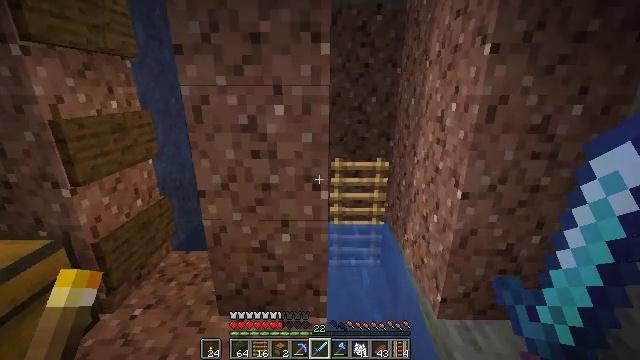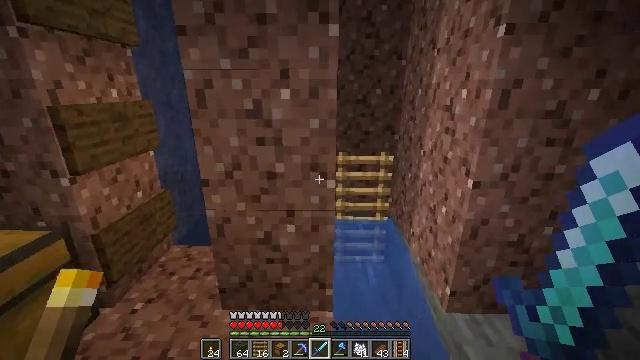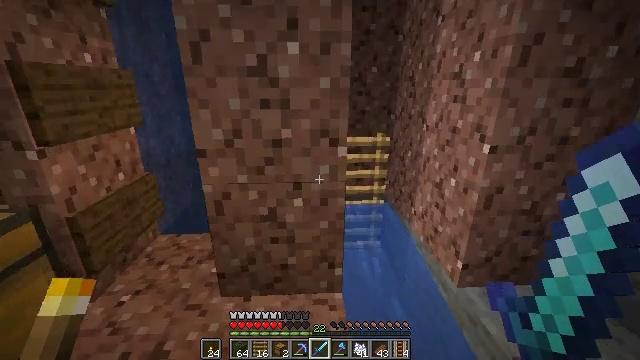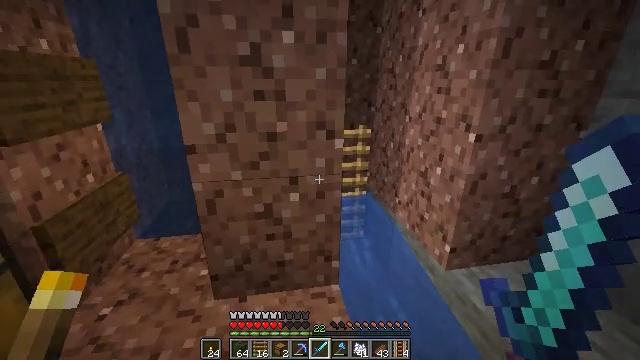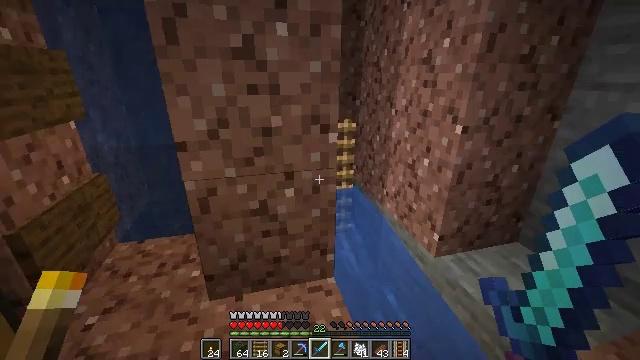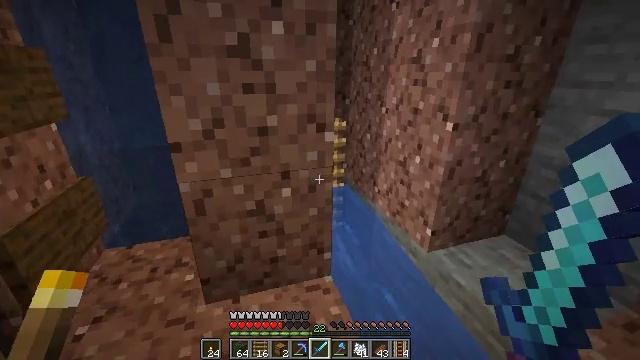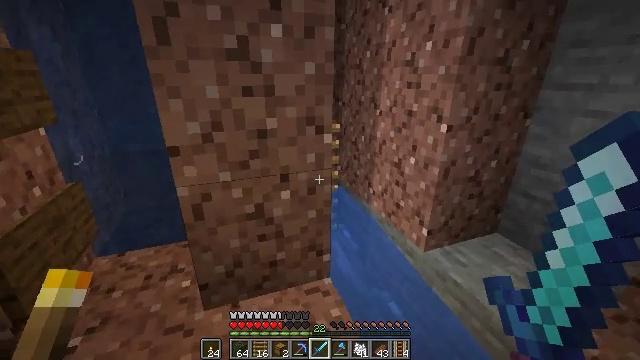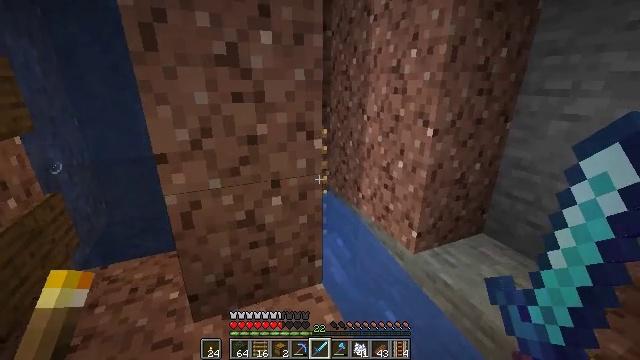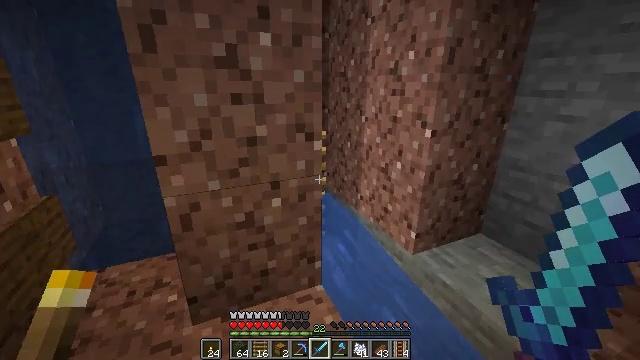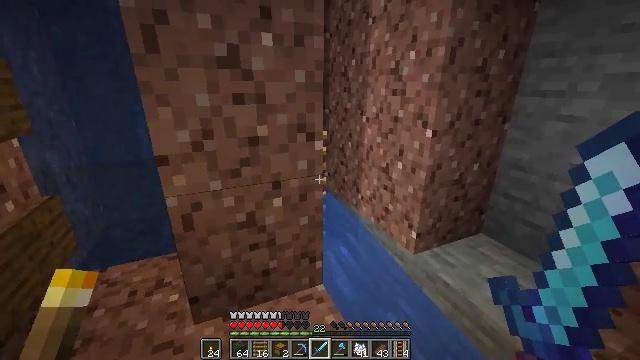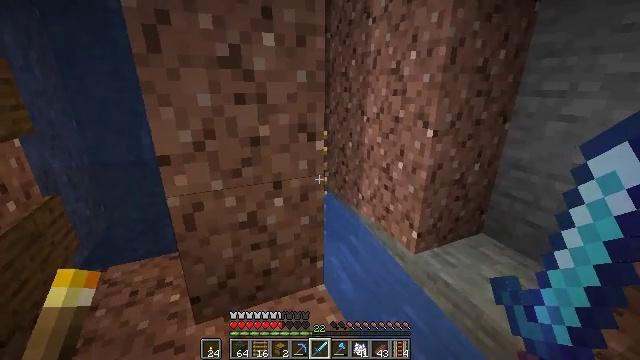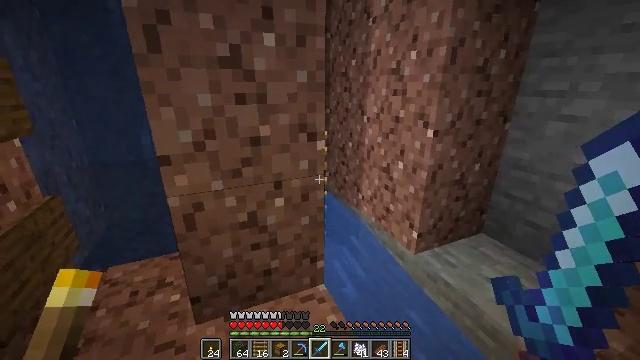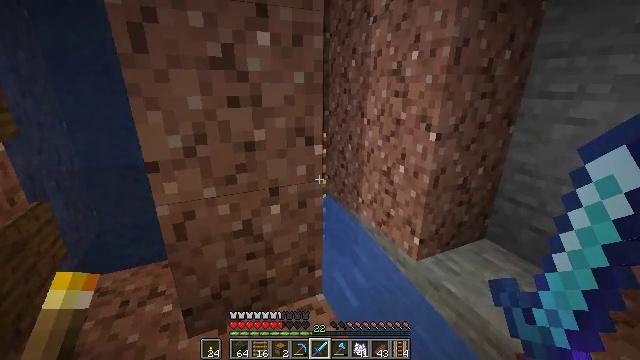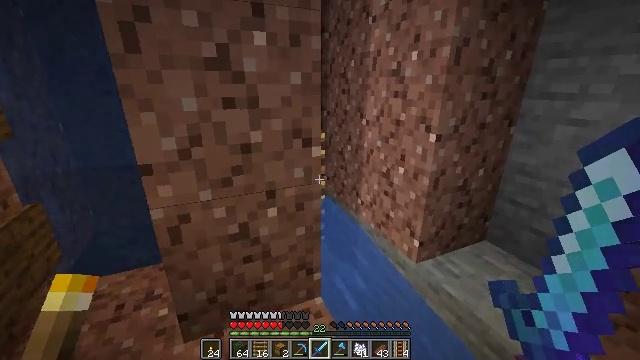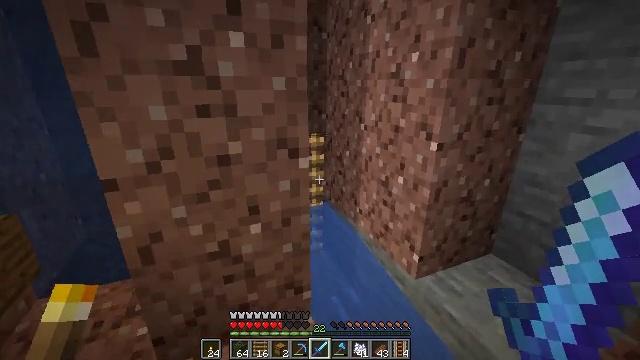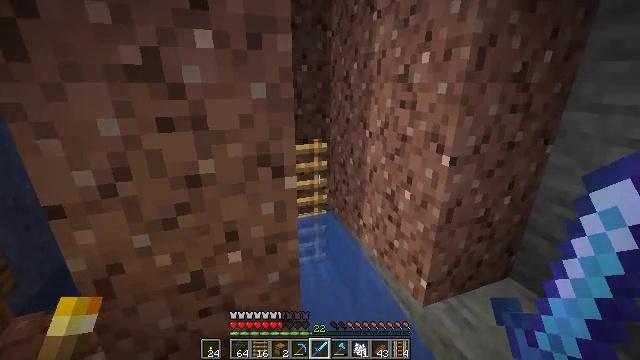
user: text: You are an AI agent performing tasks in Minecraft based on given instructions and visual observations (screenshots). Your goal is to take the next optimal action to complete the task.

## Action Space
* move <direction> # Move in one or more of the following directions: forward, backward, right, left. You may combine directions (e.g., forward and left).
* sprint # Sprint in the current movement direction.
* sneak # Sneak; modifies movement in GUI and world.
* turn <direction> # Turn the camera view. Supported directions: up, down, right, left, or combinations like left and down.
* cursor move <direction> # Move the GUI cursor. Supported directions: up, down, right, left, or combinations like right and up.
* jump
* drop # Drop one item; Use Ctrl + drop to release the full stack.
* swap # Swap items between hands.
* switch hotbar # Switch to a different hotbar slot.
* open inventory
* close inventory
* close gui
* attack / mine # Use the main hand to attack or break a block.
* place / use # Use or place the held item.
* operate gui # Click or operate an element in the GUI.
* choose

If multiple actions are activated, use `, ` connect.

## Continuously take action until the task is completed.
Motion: motion action
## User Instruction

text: Remove the ladder from its position.
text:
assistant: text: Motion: move left
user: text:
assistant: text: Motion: move left, turn right
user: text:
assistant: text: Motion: move left, turn right and down
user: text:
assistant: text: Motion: turn right and down
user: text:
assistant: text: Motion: turn right
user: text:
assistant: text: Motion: turn right
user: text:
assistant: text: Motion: turn right and up
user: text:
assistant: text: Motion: no_op
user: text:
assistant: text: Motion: no_op
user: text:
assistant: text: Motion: no_op
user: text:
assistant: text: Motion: no_op
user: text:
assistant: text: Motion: move forward
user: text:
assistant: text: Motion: move forward and move right
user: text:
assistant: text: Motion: move forward and move right, turn left
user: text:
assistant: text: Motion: move forward, turn left
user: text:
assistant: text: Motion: turn left
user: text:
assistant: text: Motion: no_op
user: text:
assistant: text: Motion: no_op
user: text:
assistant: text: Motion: turn left
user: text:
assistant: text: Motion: no_op
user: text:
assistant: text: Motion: no_op
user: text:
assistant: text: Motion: attack / mine
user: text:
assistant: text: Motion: attack / mine
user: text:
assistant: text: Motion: attack / mine
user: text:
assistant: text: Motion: attack / mine
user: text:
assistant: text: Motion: attack / mine
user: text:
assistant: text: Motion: attack / mine
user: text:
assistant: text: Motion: attack / mine
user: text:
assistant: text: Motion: attack / mine
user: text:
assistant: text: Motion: attack / mine